Question: What is the measurement shown in the image?
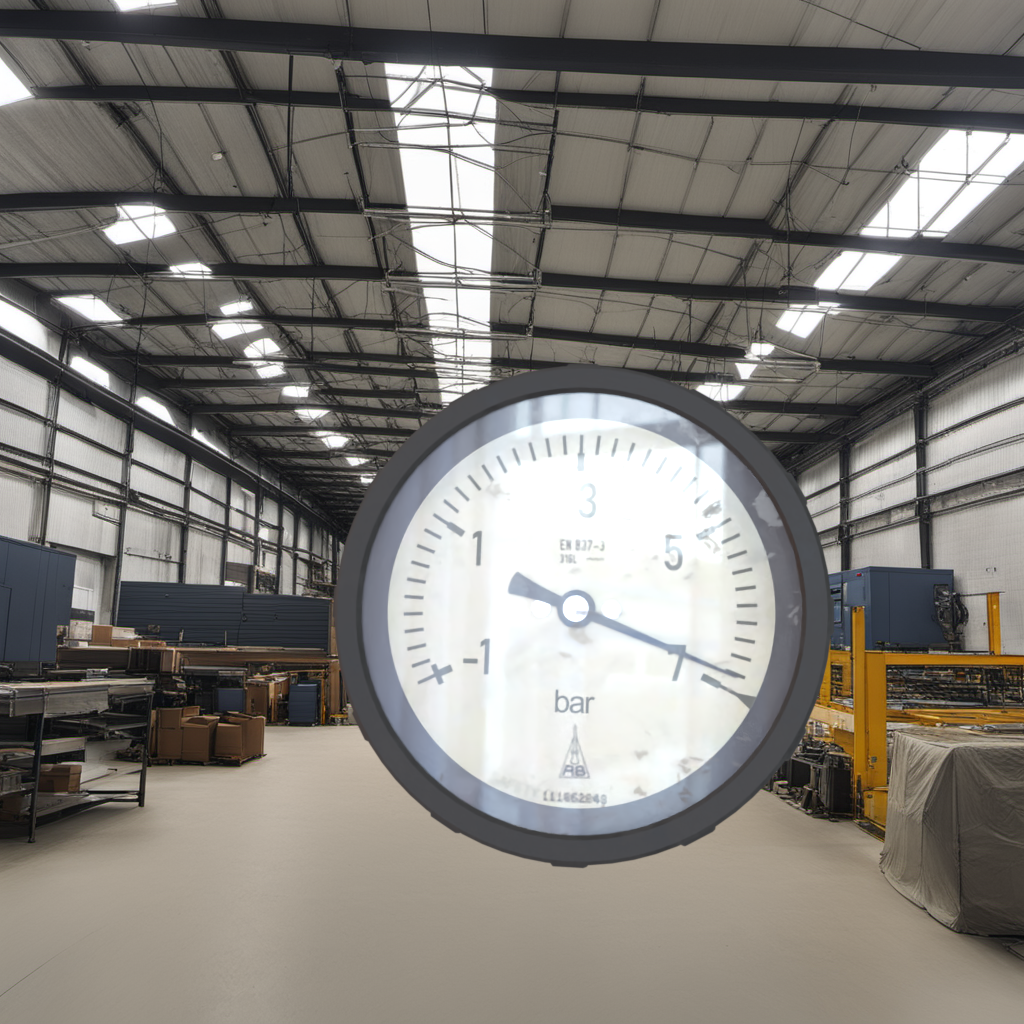
Answer: The result is 6.78
Question: What is the value range of this measurement?
Answer: The range is from -1 to 7
Question: What is the minimum and maximum value of this measurement?
Answer: The minimum value is -1 and the maximum value is 7